高三 · 解析几何
把两条直线的位置关系填入结构图中的 $M 、 N 、 E 、 F$ 中，顺序较为恰当的是（）

(1)平行 (2)垂直 (3)相交 (4)斜交.

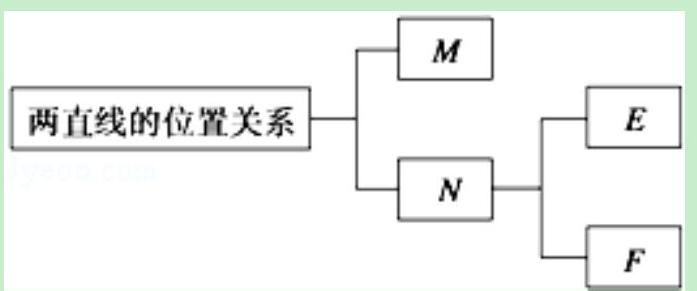
A.(1)(2)(3)(4)
B.(1)(4)(2)(3)
C.(1)(3)(2)(4)
D.(2)(1)(3)(4)
答案: C
解析: 解答: 根据两条直线的位置关系, 分析四个答案中的要素之间关系, (1)(3)均为逻辑关系, (2)4)是从属关系. 故选 C.

分析: 本题主要考查了结构图, 解决问题的关键是根据结构图反映的要素之间关系有: 从属关系和逻辑关系, 我们逐一判断四个答案中结构图中要素之间的关系, 即可得到答案.